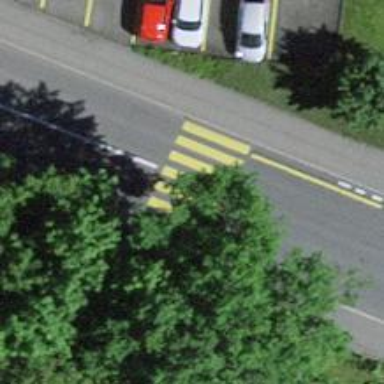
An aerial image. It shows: Zebra crossing on the road.